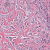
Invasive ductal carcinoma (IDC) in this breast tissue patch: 1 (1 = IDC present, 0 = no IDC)